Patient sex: F
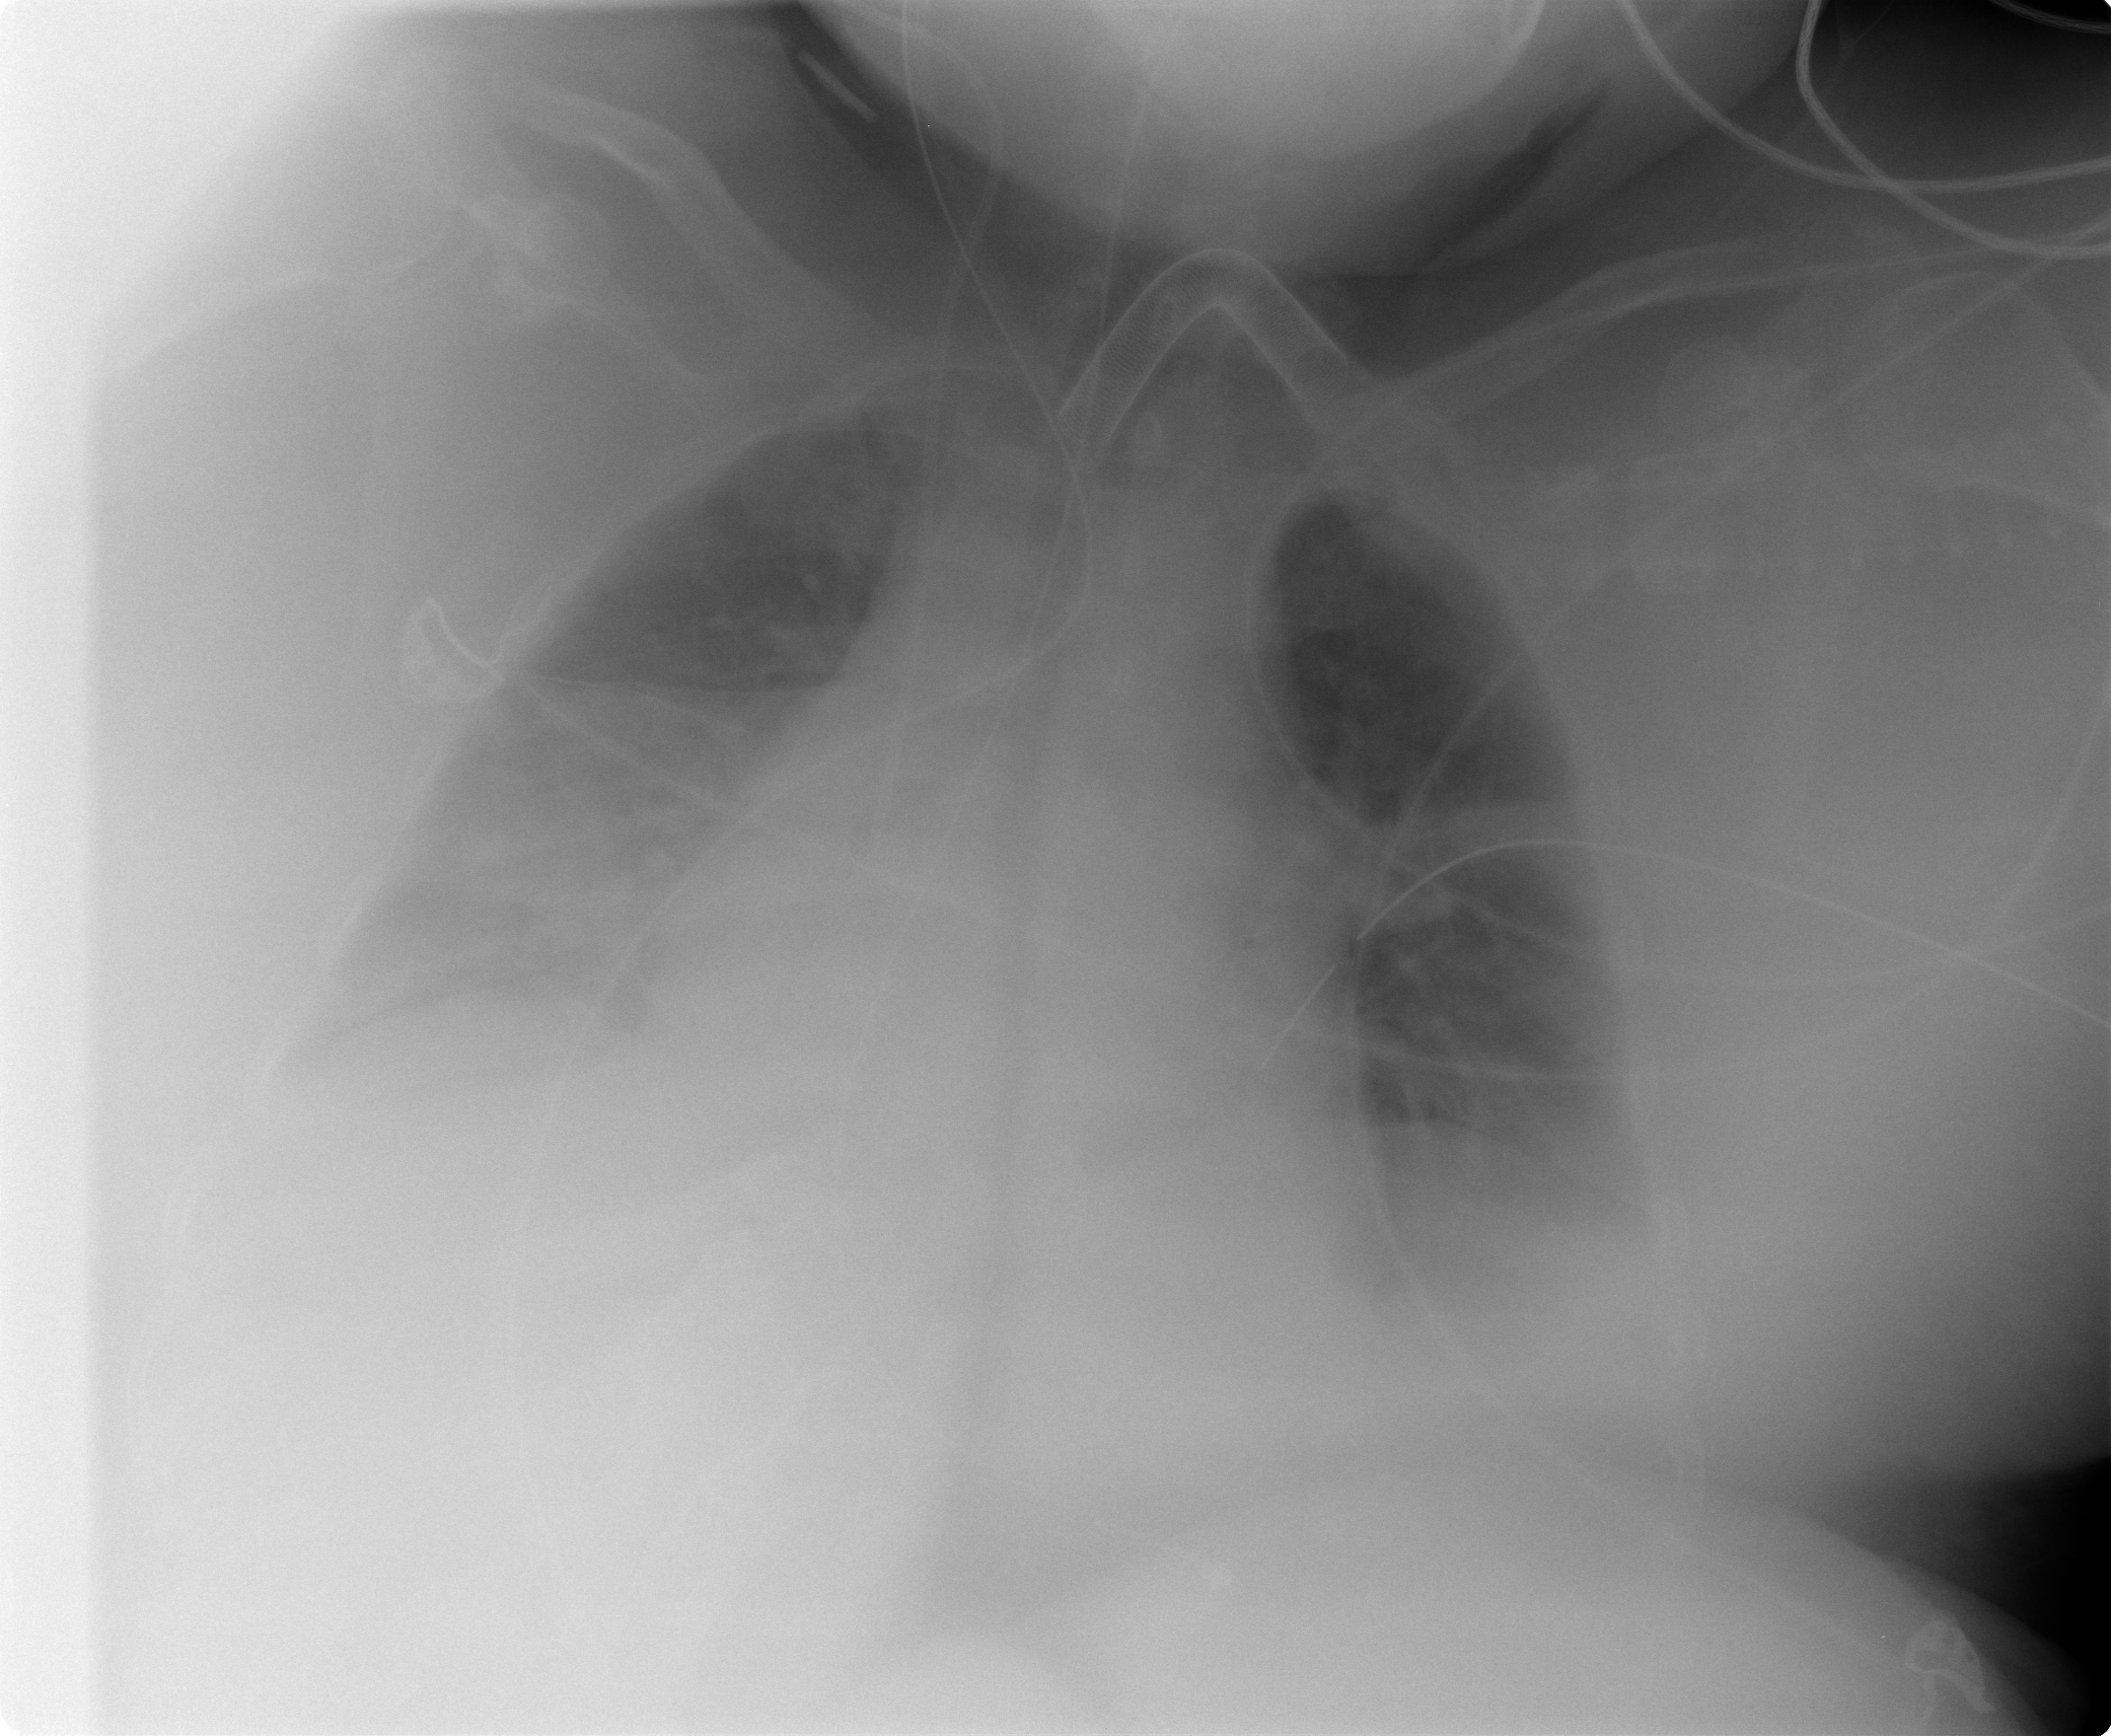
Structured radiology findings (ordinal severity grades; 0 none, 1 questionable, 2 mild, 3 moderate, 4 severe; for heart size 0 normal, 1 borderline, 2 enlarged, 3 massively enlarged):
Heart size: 2
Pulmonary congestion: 4
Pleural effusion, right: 3
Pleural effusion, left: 2
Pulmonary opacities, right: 0
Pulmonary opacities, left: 0
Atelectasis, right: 3
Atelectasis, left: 3